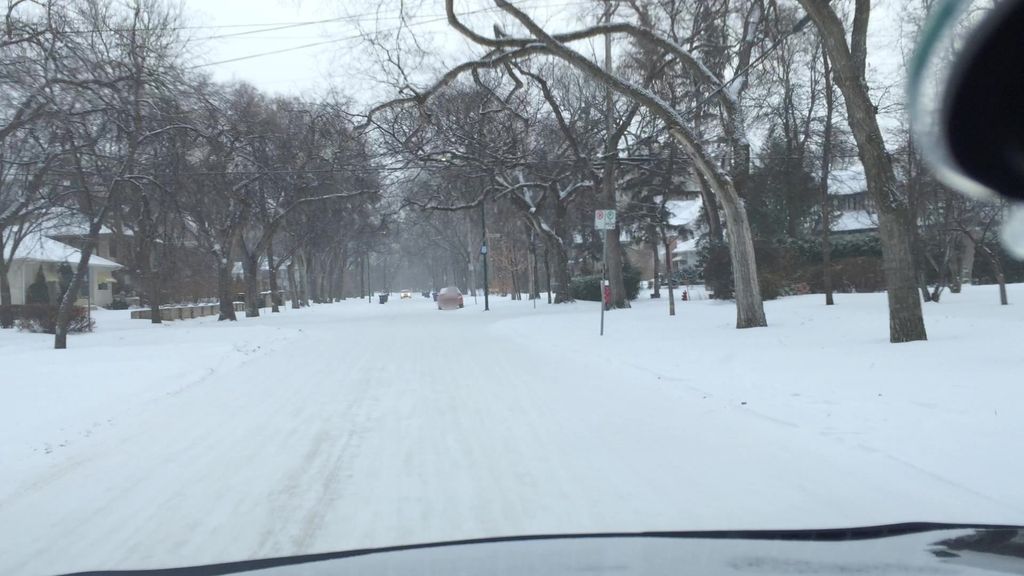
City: winnipeg